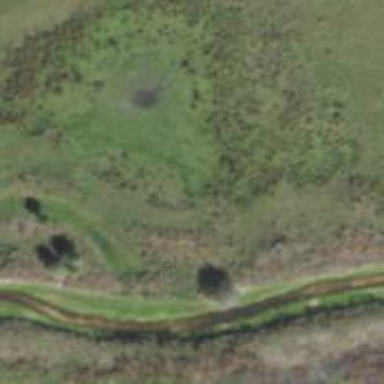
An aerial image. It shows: Marsh wetland.